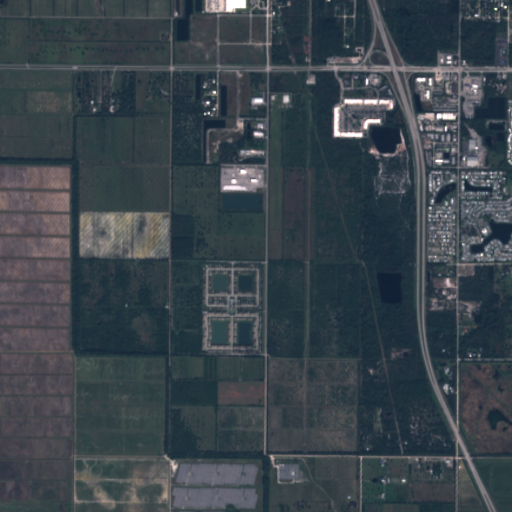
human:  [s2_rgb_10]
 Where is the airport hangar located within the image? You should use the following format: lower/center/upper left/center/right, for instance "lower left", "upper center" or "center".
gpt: The airport hangar is located in the upper center of the image.
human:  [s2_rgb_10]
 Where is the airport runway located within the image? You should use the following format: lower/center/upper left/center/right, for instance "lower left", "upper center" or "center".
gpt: The airport runway is located in the upper center of the image.
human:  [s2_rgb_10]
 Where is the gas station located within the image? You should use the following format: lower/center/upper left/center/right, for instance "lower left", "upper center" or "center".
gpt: The gas station is located in the upper right of the image.
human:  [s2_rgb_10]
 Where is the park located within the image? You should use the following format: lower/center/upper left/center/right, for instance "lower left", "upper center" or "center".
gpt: The park is located in the center right of the image.
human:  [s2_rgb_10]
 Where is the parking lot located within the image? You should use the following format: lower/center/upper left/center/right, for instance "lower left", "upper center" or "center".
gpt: The parking lot is located in the upper right of the image.
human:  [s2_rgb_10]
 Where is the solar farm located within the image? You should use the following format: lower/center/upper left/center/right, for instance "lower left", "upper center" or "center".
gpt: The solar farm is located in the lower left of the image.
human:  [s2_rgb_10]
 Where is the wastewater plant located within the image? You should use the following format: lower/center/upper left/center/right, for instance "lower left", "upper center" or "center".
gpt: The wastewater plant is located in the lower right of the image.
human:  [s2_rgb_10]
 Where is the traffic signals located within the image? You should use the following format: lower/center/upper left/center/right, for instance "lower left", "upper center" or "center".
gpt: The traffic signals is located in the upper right of the image.
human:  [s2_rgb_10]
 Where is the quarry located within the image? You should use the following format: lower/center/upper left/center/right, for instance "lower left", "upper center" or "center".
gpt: There is no quarry in the image.